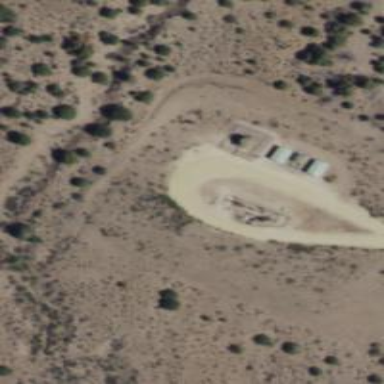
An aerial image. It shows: Storage tank with man-made structure.